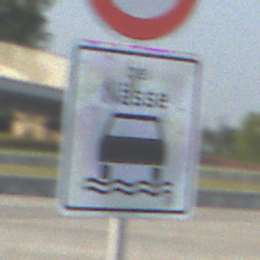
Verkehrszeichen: BeiNaesse
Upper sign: Geschwindigkeit90
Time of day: SunriseSunset
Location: Outdoor (Urban)
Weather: Clear
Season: NotSpecified
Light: Natural